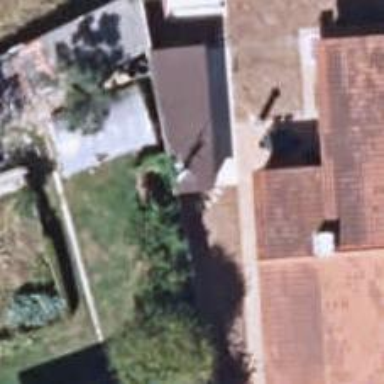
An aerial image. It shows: Fence is in the image.